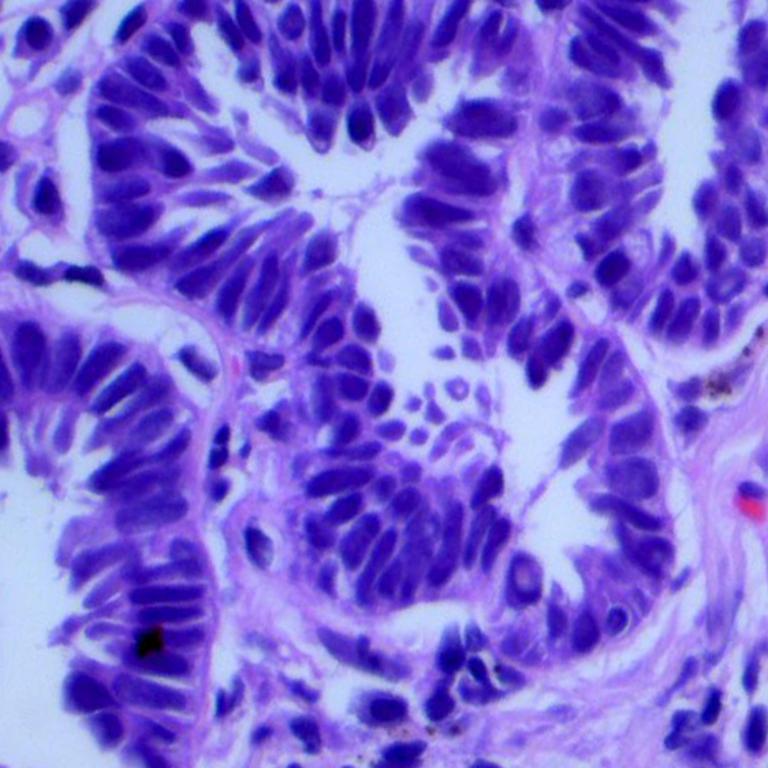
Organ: lung
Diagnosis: adenocarcinomas